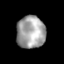
Tissue: skin
Cell type: Epithelial cells
Senescence score: 0.2625
Nuclear area (px): 910
Mean DAPI intensity: 161.743